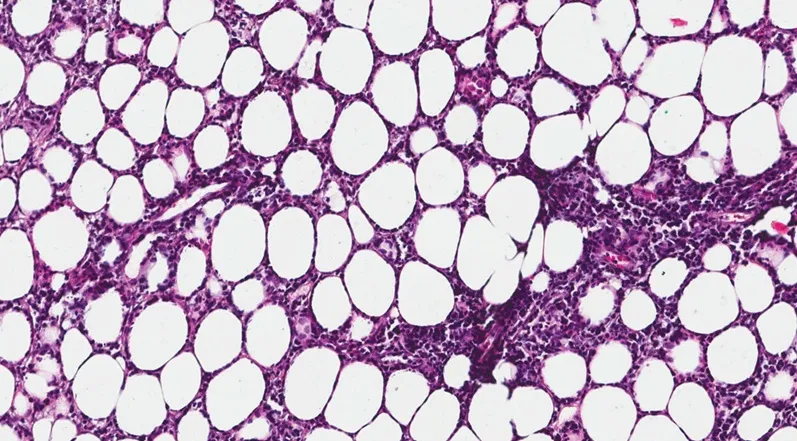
Hematoxylin and eosin staining (extension x200). Skin biopsy showing subcutaneous tissue with neoplastic infiltrate. The neoplastic cells range in size and have irregular, hyperchromatic nuclei. The characteristic feature is the rimming of the neoplastic cells surrounding individual fat cells.
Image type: pathology (h&e)